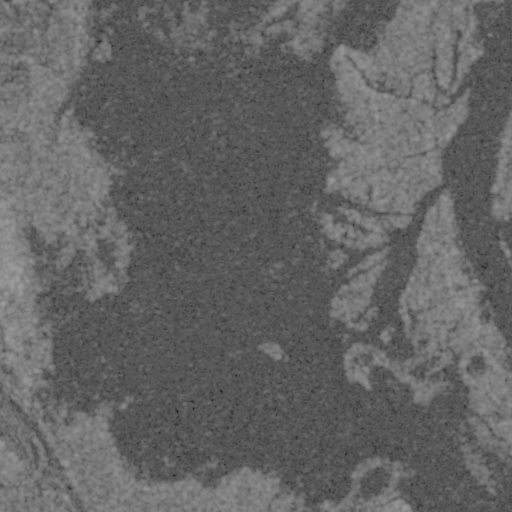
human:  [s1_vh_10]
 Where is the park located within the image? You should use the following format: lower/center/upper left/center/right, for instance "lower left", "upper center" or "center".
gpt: The park is located in the lower left of the image.
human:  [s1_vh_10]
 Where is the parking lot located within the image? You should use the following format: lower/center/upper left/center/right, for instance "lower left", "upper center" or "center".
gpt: The parking lot is located in the lower left of the image.
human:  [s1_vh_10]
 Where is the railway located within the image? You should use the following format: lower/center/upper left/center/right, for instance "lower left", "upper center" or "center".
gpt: The railway is located in the lower left of the image.
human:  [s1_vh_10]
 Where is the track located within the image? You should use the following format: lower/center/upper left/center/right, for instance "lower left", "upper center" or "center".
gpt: There is no track in the image.

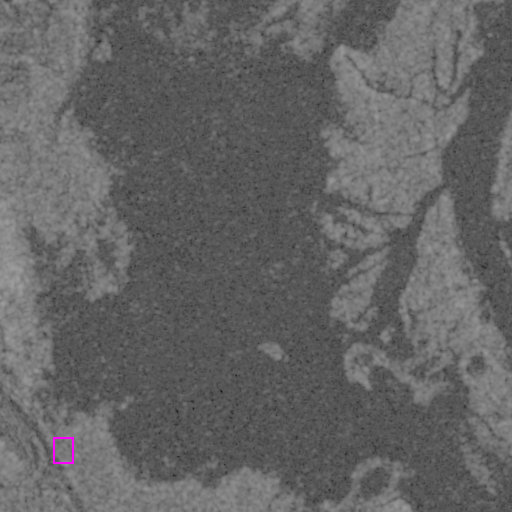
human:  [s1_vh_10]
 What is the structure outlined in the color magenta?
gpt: The structure outlined in magenta is a park.
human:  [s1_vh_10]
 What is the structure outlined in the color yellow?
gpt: There is no yellow outline.